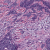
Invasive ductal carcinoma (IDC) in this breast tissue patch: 1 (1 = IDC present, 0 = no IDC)